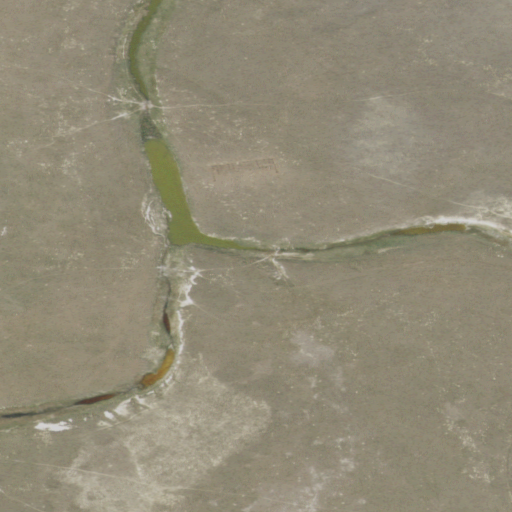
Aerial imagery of valley in Montana named Frozen Dog Coulee containing grassland and shrub